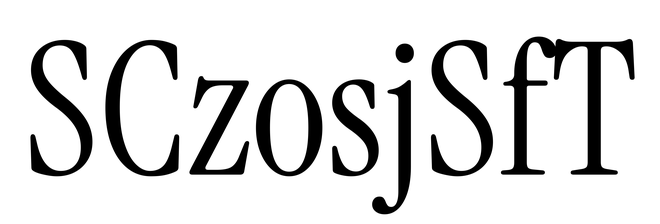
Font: InstrumentSerif-Regular